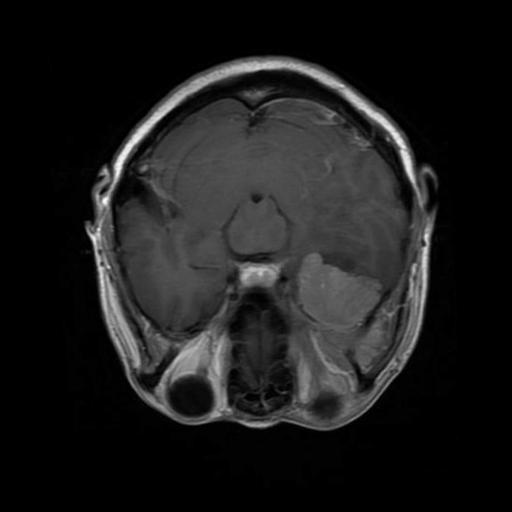
Label: meningioma